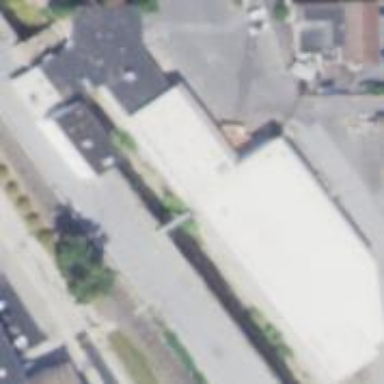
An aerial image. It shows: Commercial building.